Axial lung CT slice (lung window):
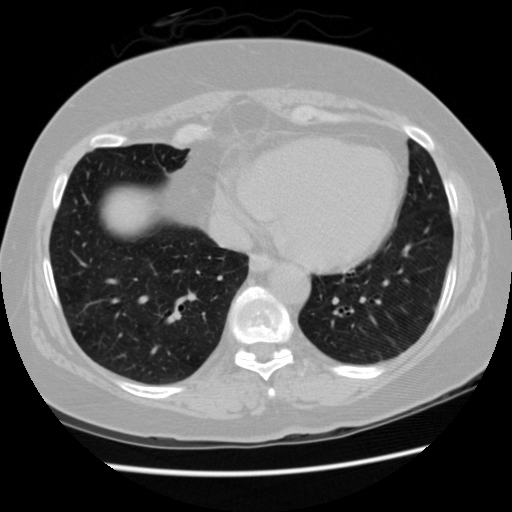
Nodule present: no